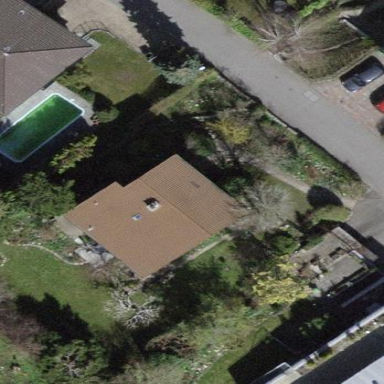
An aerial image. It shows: Residential building.